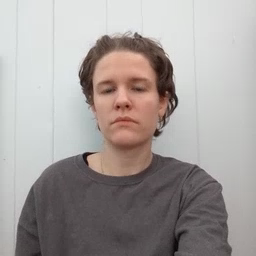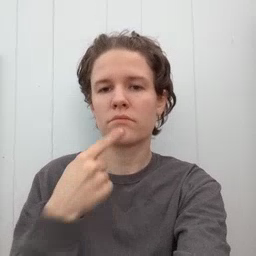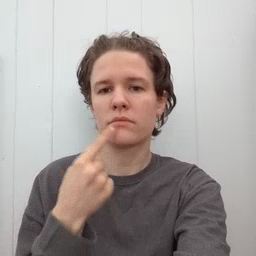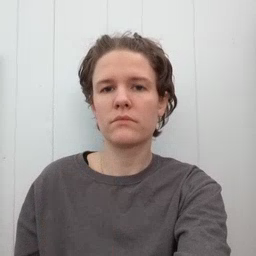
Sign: say